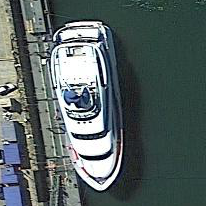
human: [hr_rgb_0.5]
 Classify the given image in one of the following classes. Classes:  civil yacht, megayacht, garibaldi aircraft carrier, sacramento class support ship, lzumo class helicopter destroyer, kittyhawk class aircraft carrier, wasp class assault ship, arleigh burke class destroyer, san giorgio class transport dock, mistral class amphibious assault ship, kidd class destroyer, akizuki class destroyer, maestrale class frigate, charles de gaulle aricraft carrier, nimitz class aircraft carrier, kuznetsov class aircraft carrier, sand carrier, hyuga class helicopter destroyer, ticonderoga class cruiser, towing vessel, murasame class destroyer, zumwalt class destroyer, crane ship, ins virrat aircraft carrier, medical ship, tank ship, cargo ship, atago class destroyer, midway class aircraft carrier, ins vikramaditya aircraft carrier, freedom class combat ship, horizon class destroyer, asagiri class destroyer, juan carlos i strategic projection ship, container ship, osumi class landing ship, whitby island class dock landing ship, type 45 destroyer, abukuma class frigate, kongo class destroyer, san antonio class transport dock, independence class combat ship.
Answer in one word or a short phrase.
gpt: Civil yacht